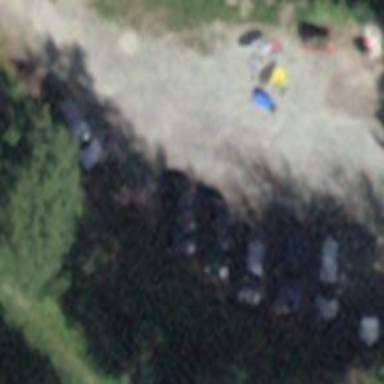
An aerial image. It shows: Gravel parking area.